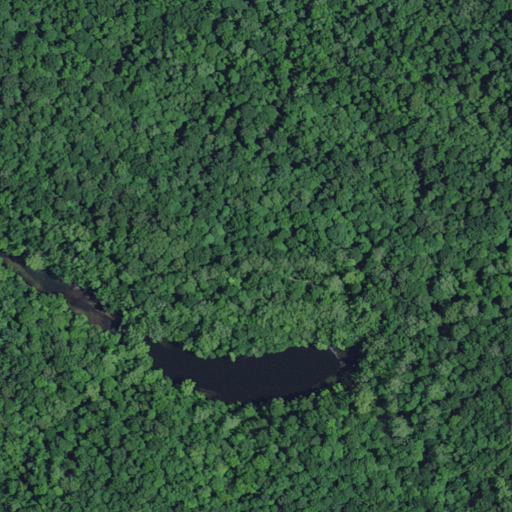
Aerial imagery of mountain in Kentucky named Moss Hill containing deciduous forest, mixed forest, and open water